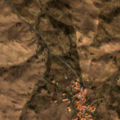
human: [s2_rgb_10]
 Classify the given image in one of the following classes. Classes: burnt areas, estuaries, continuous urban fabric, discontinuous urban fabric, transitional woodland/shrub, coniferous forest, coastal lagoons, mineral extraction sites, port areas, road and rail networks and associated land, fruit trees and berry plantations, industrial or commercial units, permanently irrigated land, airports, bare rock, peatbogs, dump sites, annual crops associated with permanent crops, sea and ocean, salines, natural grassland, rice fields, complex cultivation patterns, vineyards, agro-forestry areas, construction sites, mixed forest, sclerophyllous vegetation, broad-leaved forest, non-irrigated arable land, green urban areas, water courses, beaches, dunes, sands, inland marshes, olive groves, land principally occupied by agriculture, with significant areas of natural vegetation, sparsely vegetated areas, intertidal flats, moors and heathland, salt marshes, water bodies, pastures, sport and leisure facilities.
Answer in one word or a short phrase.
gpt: pastures, complex cultivation patterns, land principally occupied by agriculture, with significant areas of natural vegetation, transitional woodland/shrub